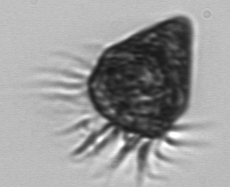
Label: Strombidium_morphotype2